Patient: sex M, age 36
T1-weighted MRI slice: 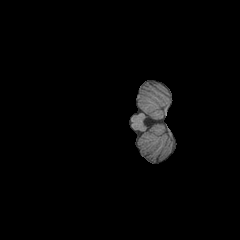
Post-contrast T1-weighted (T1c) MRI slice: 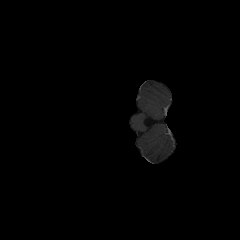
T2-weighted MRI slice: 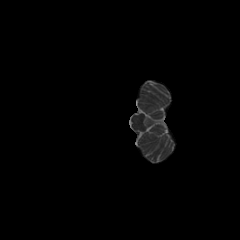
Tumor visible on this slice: no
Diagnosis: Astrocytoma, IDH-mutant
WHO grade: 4